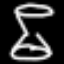
Label: hourglass